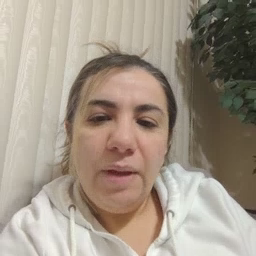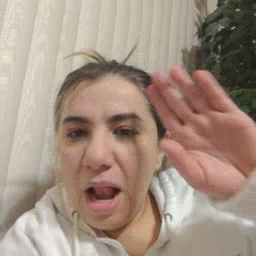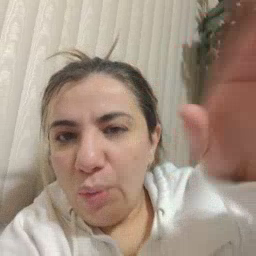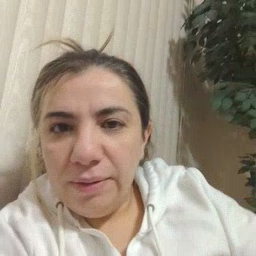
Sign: hello